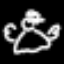
Label: angel